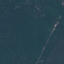
Land use / land cover: Forest